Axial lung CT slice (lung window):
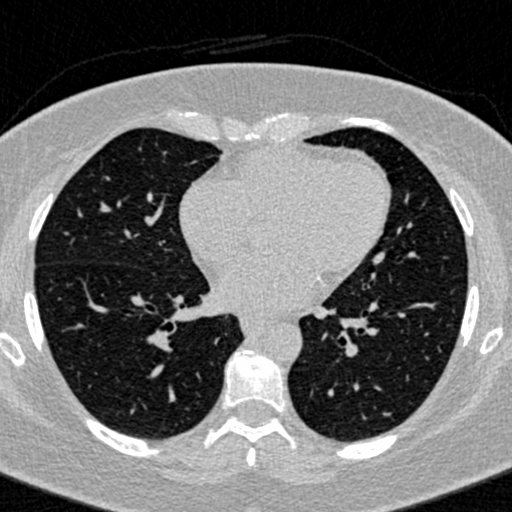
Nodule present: no